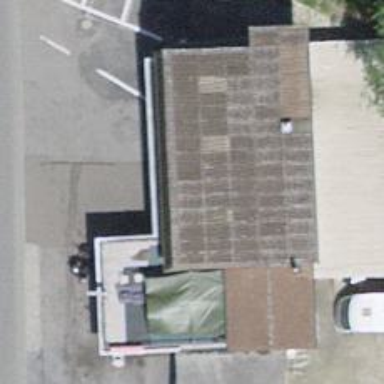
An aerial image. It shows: Shop that sells cars.